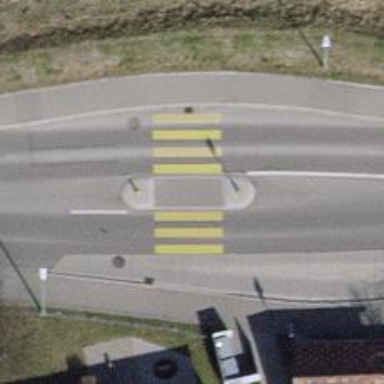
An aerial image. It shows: Uncontrolled zebra crossing with pedestrian island.